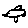
Label: bird